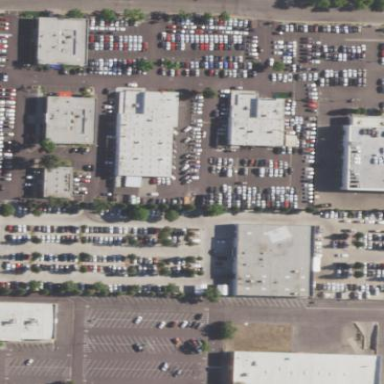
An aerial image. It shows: Commercial area with car shop.